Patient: sex M, age 65
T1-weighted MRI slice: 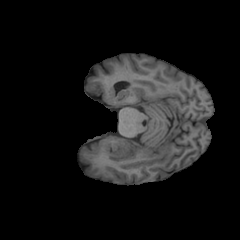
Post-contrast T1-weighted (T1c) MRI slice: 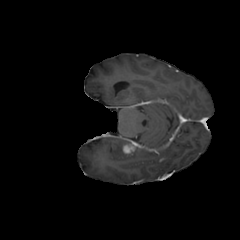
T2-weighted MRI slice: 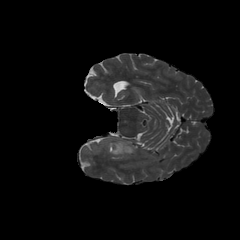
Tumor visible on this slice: yes
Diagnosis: Glioblastoma, IDH-wildtype
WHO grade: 4